Aerial crown-view tile of a tropical tree (Barro Colorado Island, Panama), acquired 20250317:
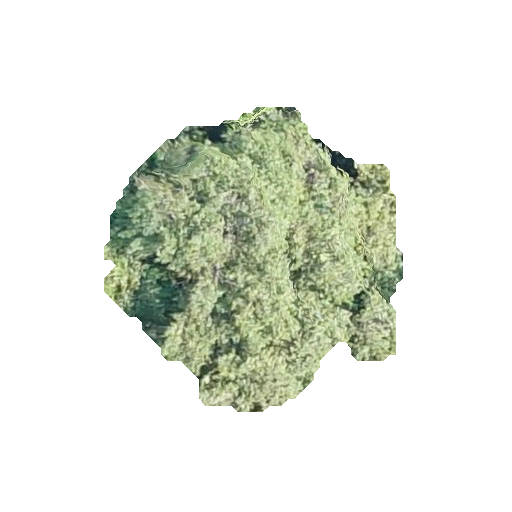
Species: Chrysophyllum cainito
GBIF accepted scientific name: Chrysophyllum cainito
Crown area: 96.18 m²